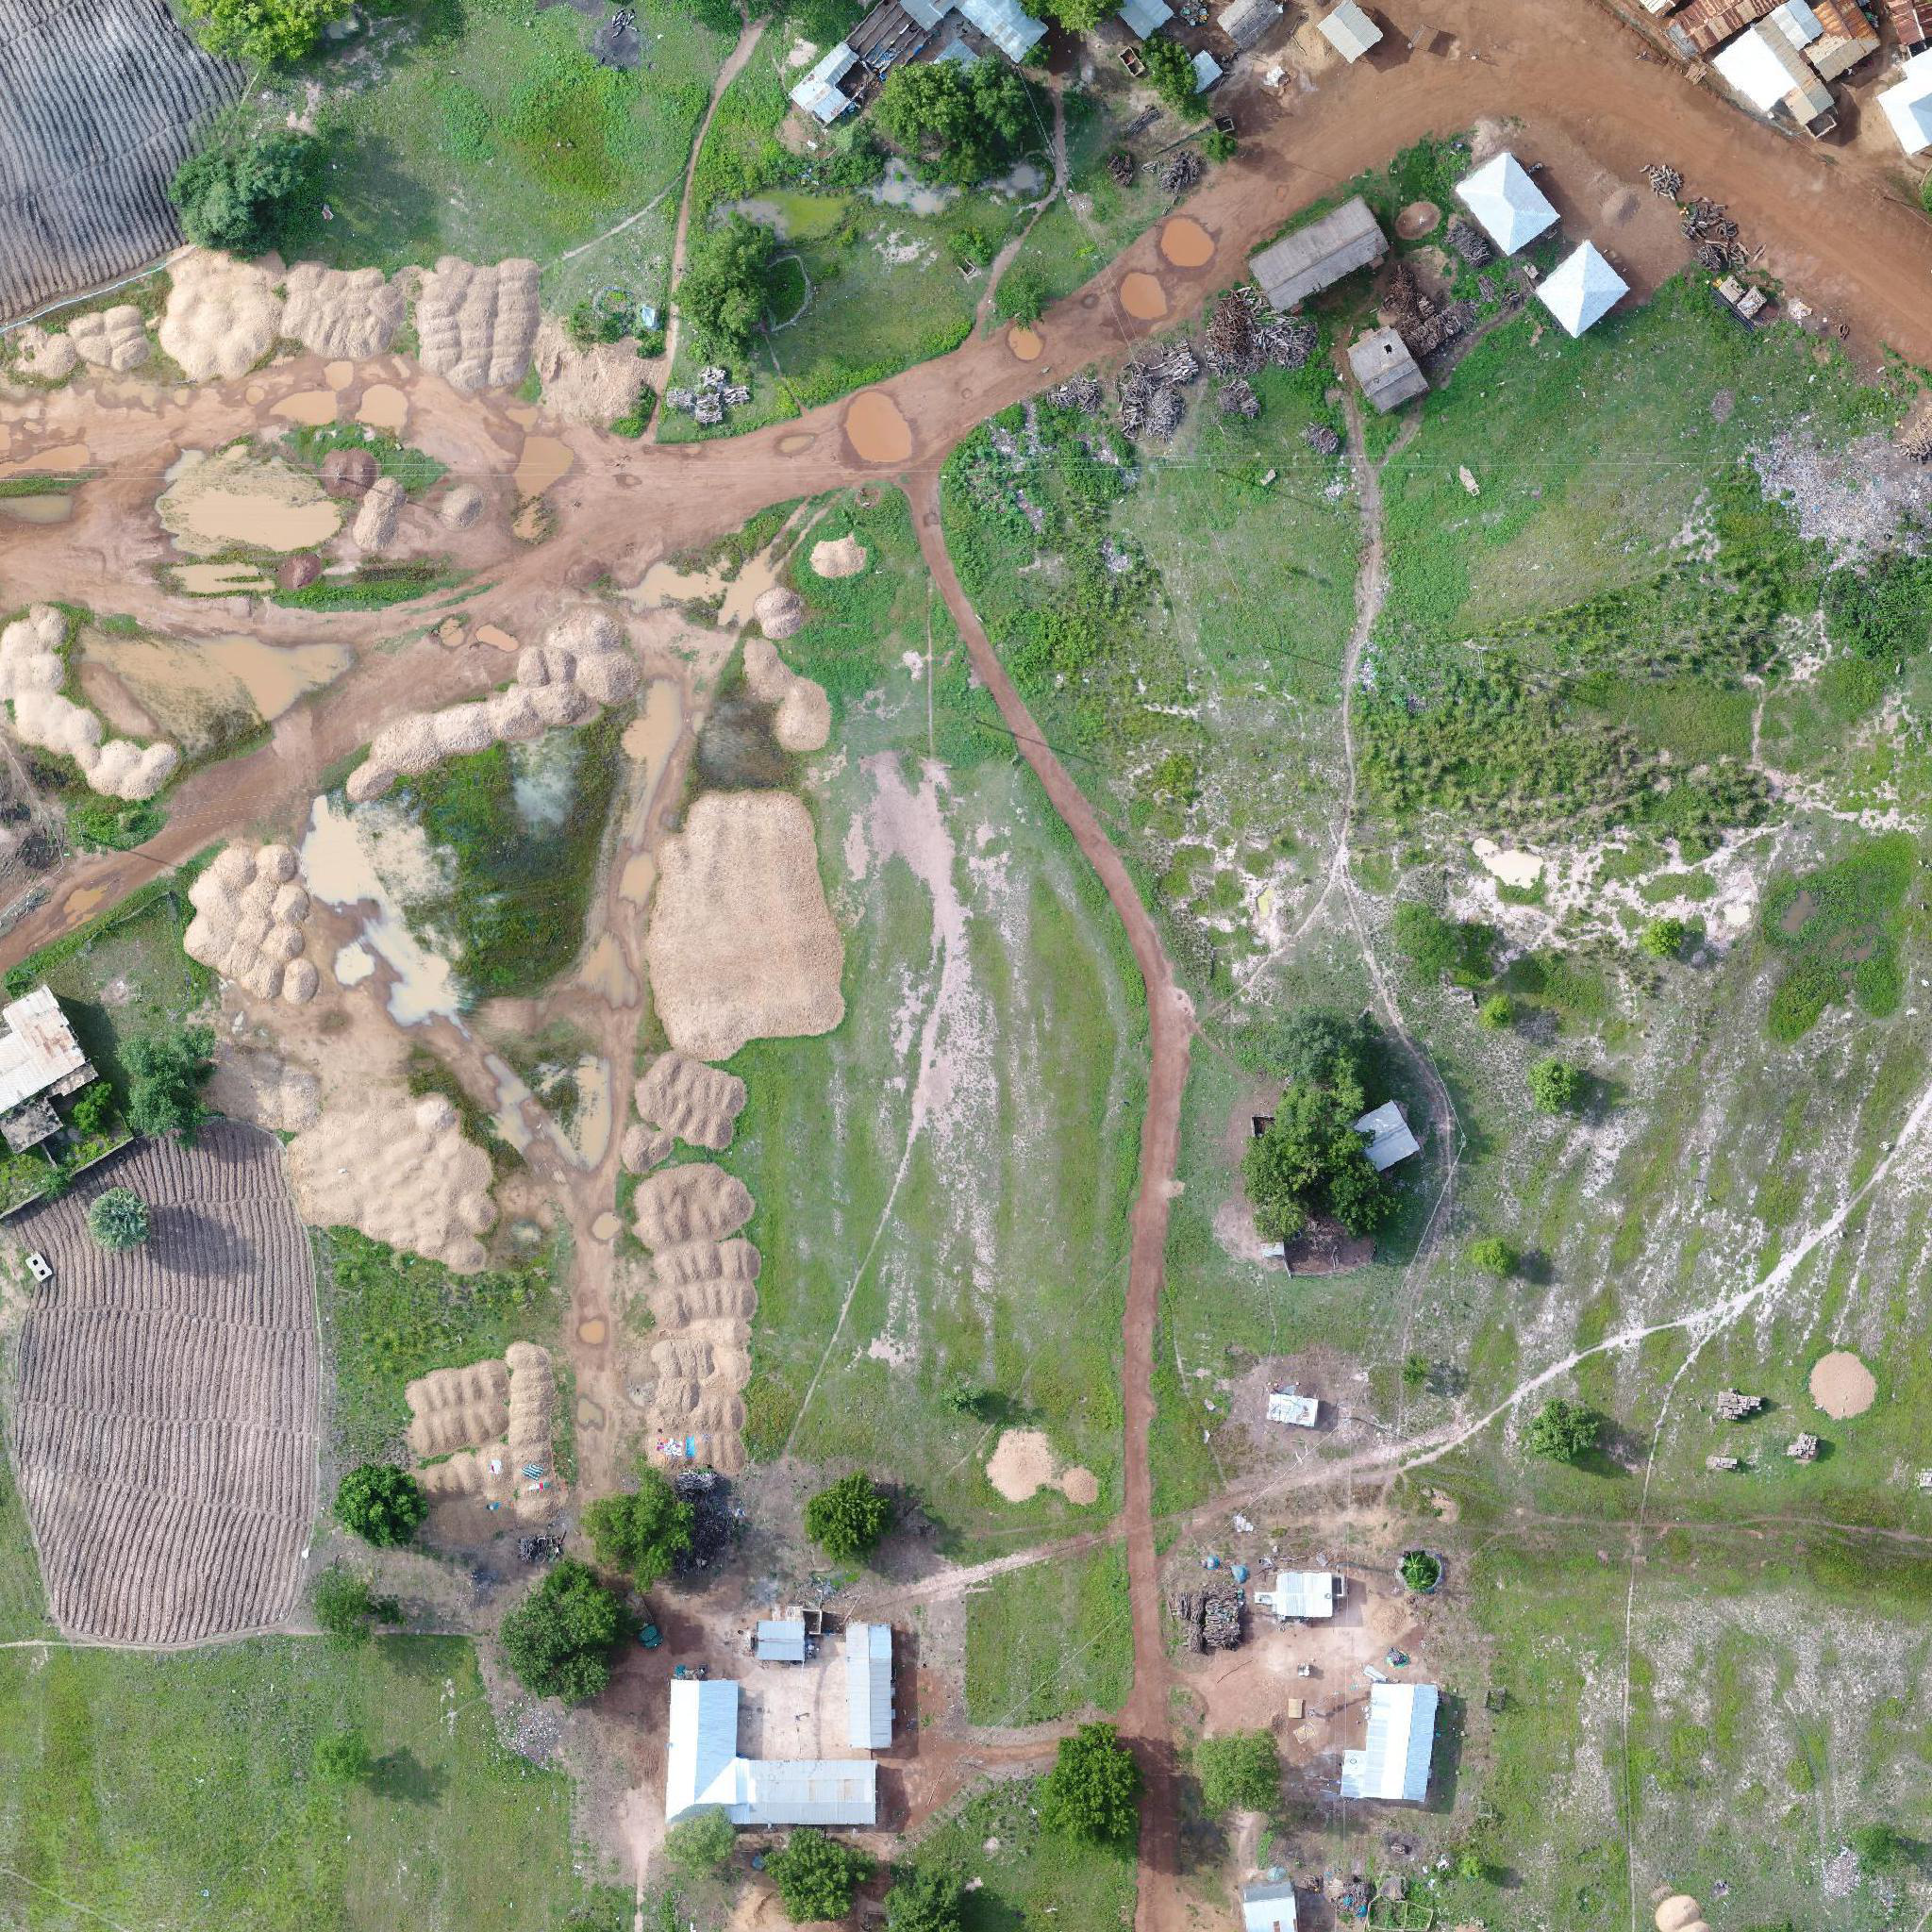
Biome: West Sudanian savanna